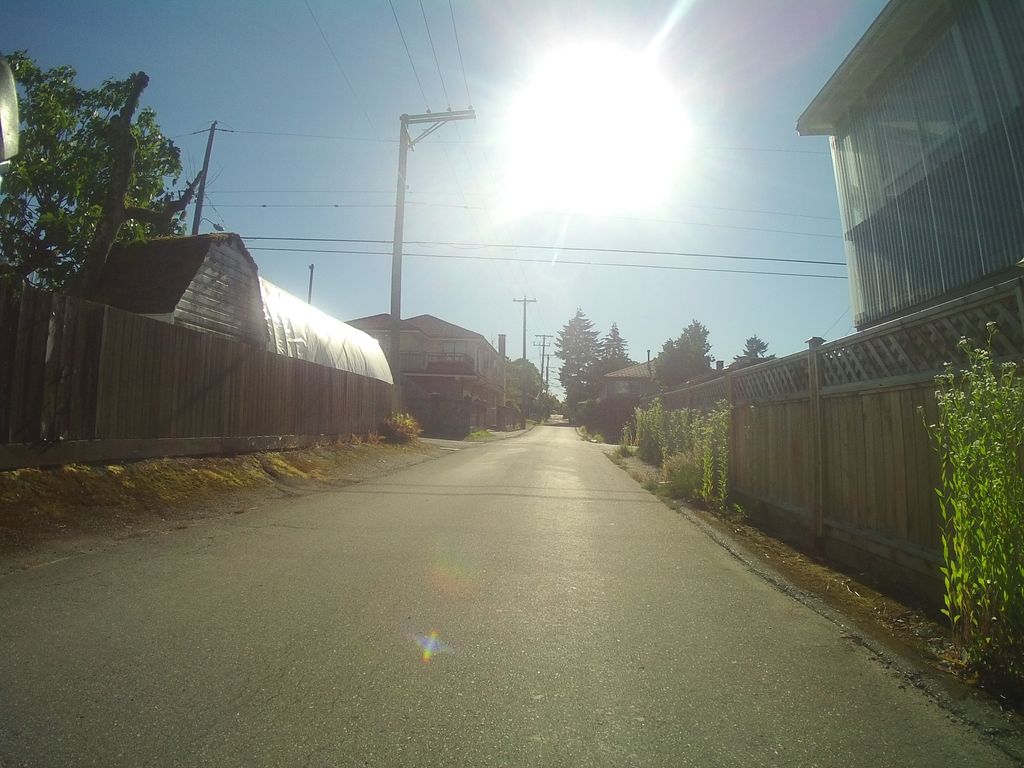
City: vancouver